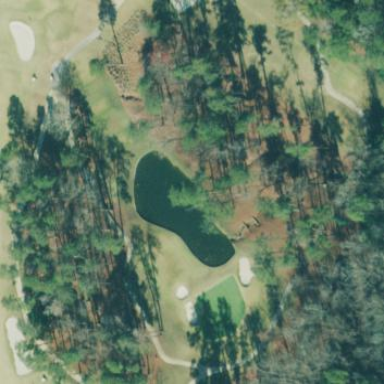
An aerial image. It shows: Water hazard on golf course. The hazard is natural water feature.